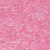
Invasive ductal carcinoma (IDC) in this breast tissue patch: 0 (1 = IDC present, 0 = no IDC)